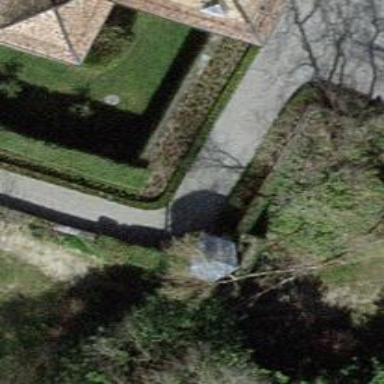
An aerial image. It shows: Hedge barrier.